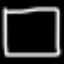
Label: square